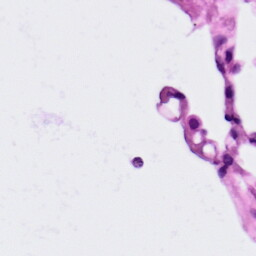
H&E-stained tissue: Lung